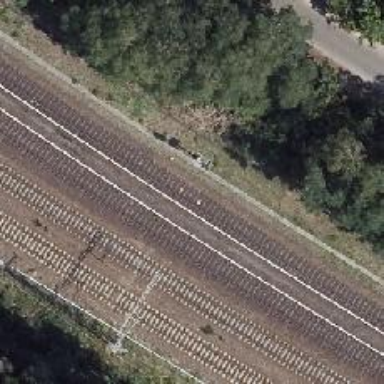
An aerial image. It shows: Railway signal.